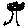
Label: tree